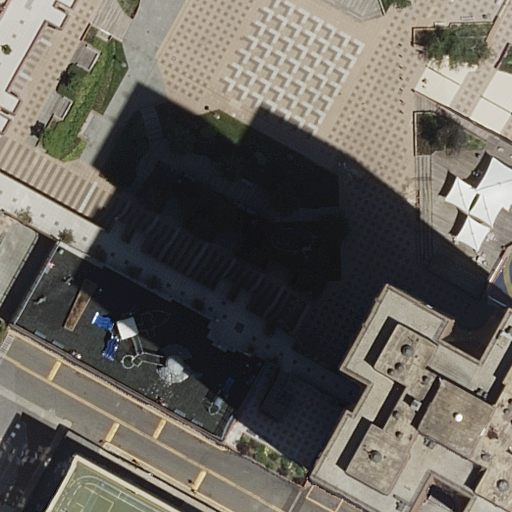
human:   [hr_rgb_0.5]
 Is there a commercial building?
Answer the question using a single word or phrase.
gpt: no

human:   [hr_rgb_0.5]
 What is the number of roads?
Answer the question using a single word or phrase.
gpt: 7

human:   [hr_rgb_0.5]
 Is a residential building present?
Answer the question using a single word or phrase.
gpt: yes

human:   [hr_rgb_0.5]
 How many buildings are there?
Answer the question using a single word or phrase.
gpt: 3

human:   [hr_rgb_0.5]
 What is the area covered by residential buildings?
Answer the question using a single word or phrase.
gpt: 8985m2

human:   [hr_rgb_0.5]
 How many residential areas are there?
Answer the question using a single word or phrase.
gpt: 1

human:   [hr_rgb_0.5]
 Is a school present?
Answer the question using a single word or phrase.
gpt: yes

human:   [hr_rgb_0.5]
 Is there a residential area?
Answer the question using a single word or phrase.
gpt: yes

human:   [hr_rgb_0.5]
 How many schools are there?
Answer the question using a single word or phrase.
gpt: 1

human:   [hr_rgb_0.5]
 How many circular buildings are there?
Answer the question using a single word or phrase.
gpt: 0

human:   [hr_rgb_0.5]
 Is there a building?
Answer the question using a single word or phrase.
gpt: yes

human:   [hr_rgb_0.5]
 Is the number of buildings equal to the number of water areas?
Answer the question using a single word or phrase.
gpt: no

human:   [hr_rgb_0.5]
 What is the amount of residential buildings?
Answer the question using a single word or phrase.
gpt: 2

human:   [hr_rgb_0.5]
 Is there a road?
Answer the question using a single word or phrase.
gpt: yes

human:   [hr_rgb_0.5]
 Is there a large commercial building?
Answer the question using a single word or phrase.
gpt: no

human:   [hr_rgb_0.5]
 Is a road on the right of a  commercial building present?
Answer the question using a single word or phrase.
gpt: no

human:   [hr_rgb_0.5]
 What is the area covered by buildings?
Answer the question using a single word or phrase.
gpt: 9115m2

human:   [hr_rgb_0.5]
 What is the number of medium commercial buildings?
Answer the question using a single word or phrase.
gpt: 0

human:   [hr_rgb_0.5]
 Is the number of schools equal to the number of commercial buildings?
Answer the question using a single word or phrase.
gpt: no

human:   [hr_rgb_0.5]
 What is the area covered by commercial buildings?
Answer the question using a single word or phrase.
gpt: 0m2

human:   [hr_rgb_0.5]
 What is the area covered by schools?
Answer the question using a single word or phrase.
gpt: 129m2

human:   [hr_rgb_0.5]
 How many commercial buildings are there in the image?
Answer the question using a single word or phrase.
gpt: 0

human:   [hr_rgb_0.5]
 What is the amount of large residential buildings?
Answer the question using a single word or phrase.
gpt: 2

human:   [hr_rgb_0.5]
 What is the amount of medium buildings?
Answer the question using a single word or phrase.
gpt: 1

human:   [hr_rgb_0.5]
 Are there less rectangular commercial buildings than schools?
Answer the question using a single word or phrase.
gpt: yes

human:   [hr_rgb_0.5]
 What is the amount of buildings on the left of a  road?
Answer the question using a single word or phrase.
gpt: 1

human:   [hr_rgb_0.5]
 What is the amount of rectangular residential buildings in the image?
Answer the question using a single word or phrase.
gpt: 0

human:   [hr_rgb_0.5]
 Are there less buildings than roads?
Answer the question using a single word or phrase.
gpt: yes

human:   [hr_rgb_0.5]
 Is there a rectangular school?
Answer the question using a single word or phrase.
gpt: yes

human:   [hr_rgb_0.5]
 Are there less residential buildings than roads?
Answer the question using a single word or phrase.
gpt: yes

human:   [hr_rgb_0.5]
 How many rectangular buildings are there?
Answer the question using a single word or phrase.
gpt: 1

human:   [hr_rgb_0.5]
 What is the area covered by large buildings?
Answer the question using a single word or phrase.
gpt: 8985m2

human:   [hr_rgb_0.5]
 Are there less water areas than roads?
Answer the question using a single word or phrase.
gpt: yes

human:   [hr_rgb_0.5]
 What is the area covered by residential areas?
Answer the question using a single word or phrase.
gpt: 10321m2

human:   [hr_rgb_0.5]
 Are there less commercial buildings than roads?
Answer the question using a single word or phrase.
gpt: yes

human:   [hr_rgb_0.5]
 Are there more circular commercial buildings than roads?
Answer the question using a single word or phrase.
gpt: no

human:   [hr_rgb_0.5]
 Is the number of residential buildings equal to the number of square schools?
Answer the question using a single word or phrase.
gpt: no

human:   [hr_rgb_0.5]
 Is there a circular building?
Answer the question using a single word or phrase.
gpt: no

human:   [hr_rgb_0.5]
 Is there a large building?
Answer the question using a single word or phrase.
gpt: yes

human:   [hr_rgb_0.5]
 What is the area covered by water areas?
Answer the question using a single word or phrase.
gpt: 0m2

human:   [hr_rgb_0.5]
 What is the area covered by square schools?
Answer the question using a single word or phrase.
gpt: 0m2

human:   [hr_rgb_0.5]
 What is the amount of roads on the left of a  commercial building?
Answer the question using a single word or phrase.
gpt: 0

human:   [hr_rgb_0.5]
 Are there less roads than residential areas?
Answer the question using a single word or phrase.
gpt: no

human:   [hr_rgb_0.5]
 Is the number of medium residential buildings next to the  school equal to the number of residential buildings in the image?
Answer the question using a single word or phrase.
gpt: no

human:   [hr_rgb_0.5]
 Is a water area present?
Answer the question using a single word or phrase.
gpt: no

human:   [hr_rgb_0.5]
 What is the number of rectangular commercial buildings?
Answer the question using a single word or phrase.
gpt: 0

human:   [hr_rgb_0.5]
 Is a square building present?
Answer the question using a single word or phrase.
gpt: no

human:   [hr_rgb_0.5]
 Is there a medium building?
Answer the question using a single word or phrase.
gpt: yes

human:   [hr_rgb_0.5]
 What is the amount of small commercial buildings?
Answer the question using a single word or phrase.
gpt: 0

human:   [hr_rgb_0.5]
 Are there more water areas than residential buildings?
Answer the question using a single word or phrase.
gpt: no

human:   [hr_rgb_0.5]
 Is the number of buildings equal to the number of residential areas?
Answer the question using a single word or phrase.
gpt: no

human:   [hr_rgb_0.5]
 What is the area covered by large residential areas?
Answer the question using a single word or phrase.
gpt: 10321m2

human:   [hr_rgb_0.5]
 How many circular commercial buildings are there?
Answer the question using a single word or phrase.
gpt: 0

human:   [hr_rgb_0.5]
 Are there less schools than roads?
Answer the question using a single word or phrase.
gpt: yes

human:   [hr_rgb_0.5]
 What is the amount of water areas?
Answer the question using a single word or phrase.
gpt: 0

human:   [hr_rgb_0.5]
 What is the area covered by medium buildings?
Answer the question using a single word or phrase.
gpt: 129m2

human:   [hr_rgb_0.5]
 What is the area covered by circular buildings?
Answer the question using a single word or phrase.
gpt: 0m2

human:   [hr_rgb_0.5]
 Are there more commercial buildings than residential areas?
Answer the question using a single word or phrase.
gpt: no

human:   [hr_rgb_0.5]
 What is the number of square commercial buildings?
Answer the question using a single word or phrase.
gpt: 0

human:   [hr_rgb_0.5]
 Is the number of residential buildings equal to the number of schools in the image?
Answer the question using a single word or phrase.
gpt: no

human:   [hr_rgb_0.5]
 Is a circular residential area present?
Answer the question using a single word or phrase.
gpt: no

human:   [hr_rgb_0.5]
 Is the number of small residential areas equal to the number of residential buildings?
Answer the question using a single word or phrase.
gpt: no

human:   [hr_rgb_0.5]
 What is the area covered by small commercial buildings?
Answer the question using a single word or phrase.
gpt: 0m2

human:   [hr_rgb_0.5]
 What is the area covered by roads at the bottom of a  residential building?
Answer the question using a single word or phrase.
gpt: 0m2